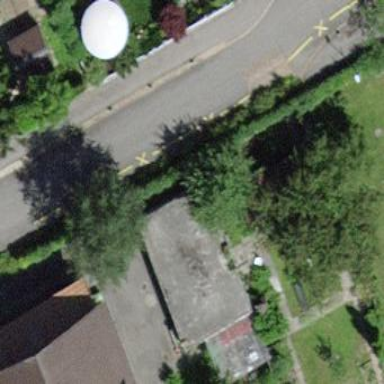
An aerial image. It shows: Group of garages.